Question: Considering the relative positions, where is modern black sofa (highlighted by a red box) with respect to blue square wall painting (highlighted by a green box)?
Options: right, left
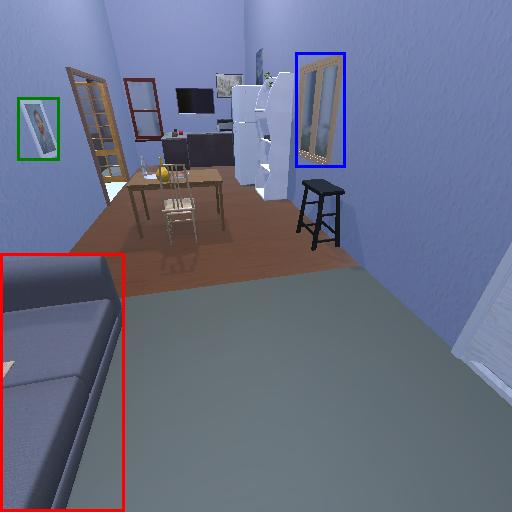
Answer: right